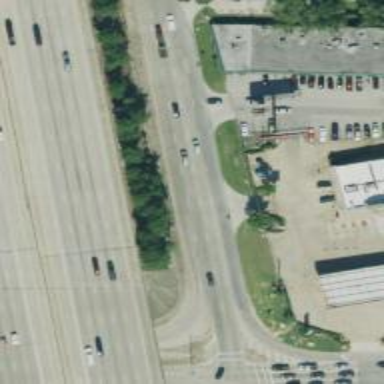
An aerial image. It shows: Secondary road with frontage road.